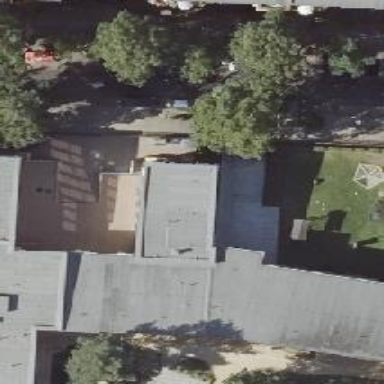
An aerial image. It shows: Kindergarten building.